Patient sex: M
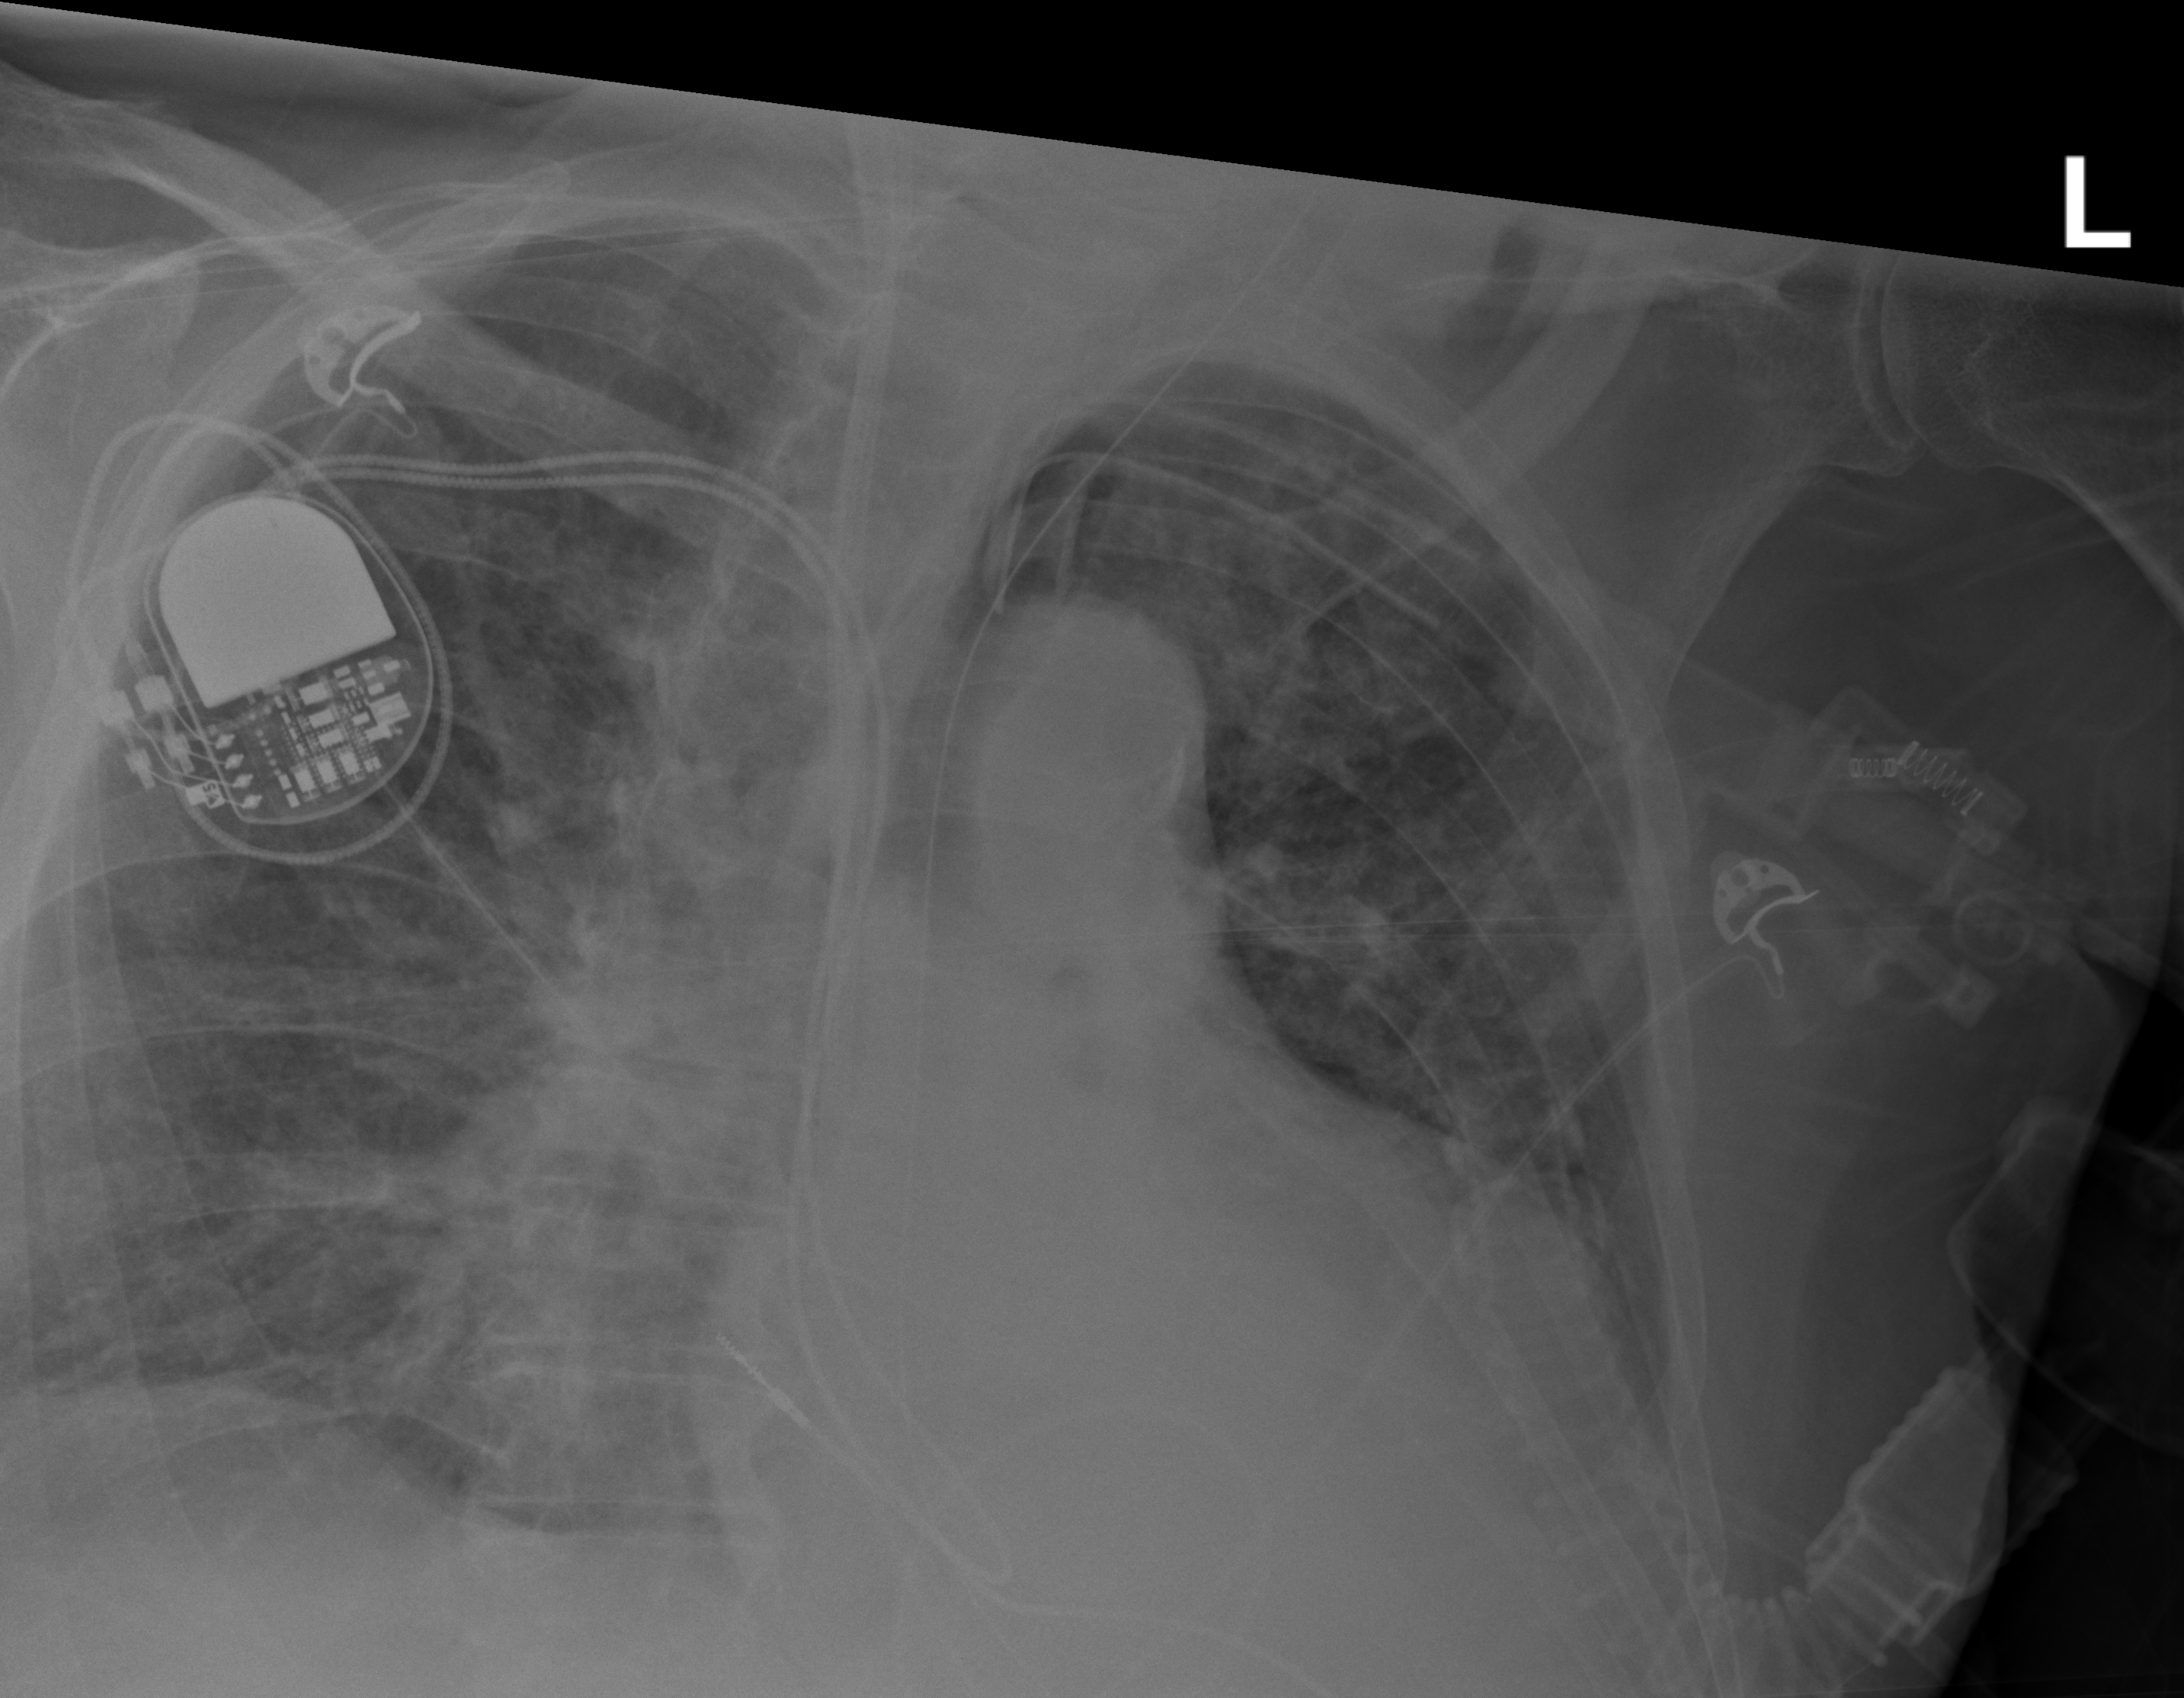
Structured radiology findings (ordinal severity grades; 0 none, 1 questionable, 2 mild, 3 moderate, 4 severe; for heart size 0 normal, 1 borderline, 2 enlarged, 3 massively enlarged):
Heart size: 2
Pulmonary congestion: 2
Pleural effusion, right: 0
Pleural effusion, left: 2
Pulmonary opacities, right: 2
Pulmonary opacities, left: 2
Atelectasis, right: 2
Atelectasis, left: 2